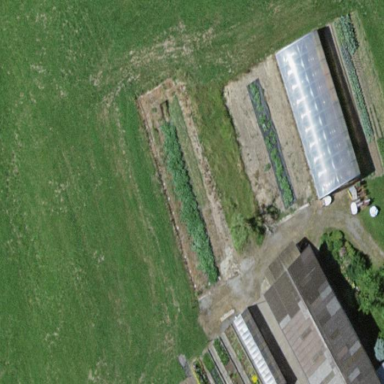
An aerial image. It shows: Greenhouse.